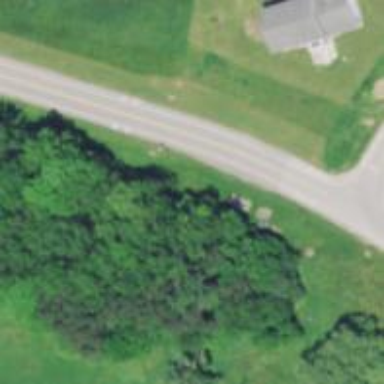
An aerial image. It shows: Disc golf tee area.